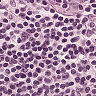
Metastatic tissue present: no